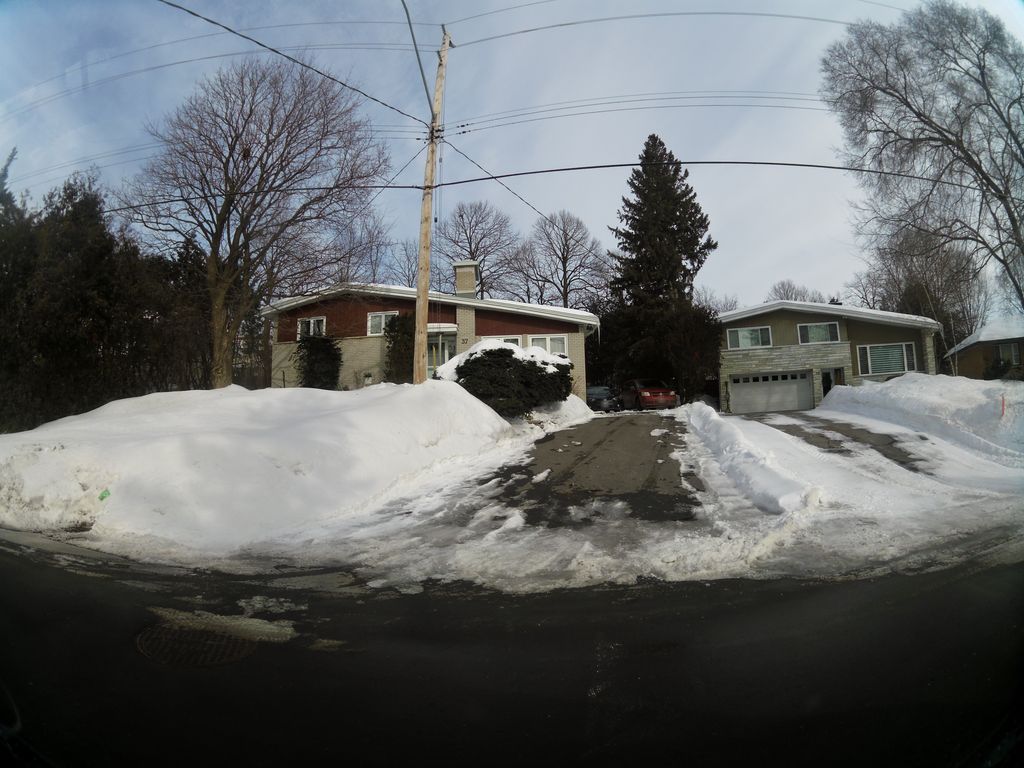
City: ottawa-gatineau